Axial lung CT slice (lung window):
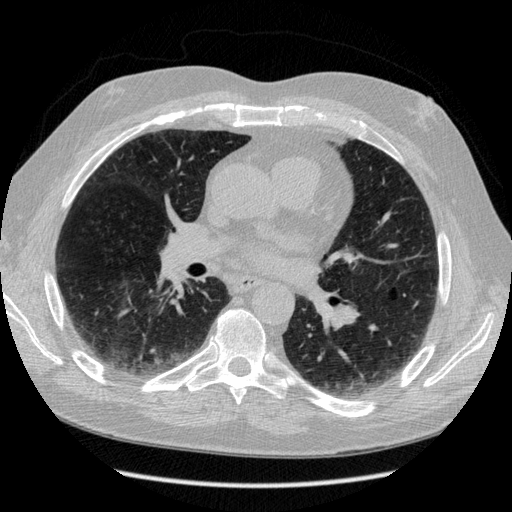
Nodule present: no